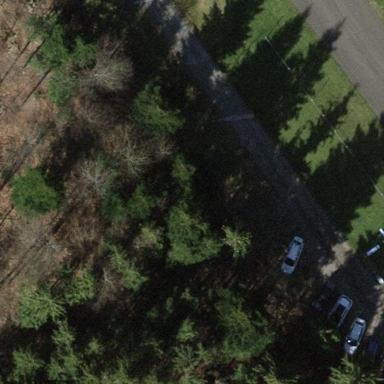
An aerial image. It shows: Parking area with surface.